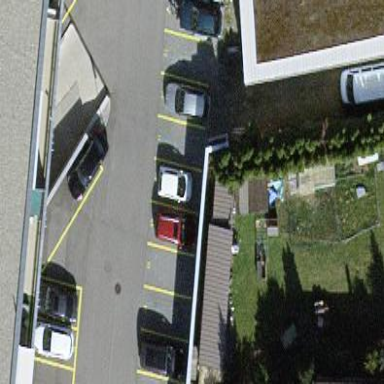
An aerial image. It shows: Street-side parking area.